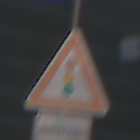
Verkehrszeichen: Lichtzeichenanlage
Zusatzzeichen unten: ZeitangabenMitBeschraenkungAufWochentage1
Umgebung: Outdoor, Urban
Tageszeit: MorningAfternoon
Wetter: PartlyCloudy
Licht: Natural
Jahreszeit: NotSpecified
Kontrast: MediumContrast